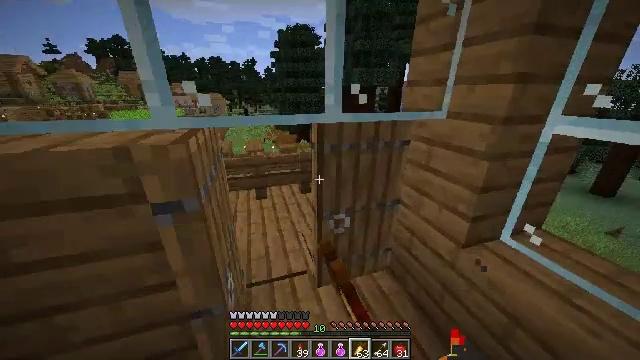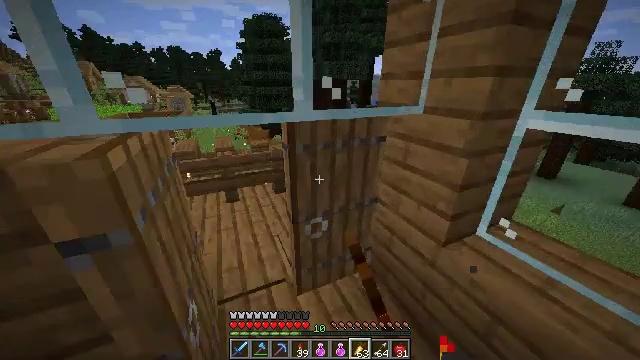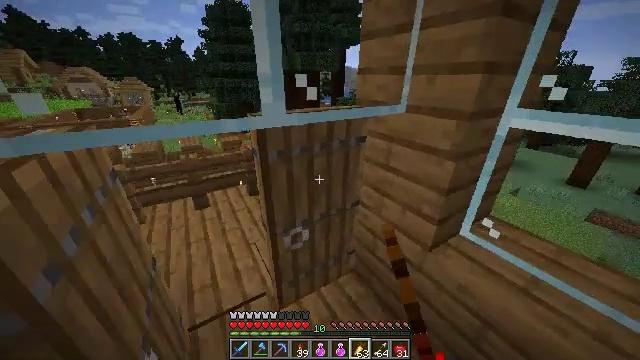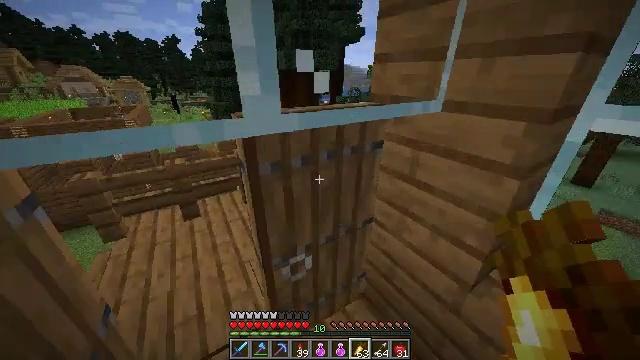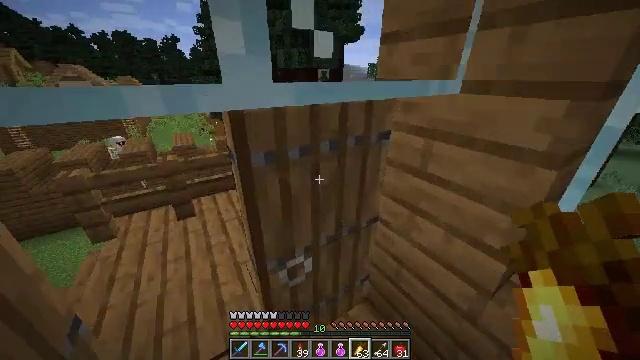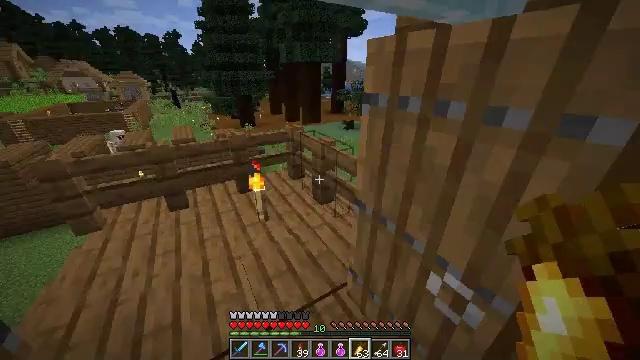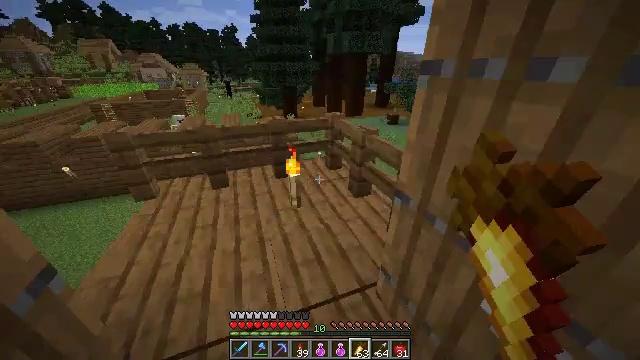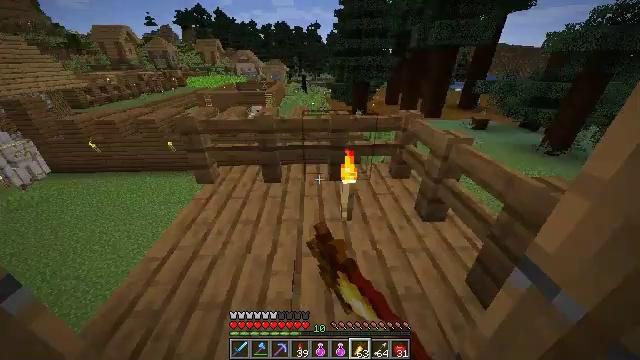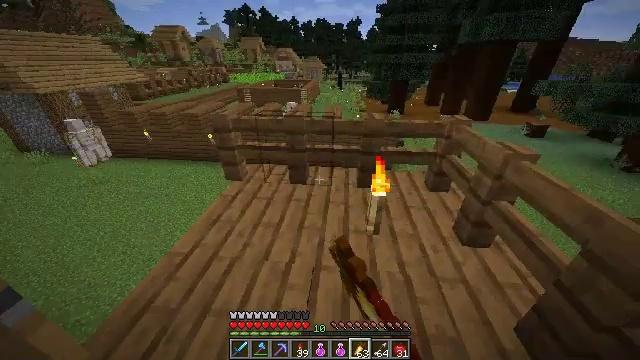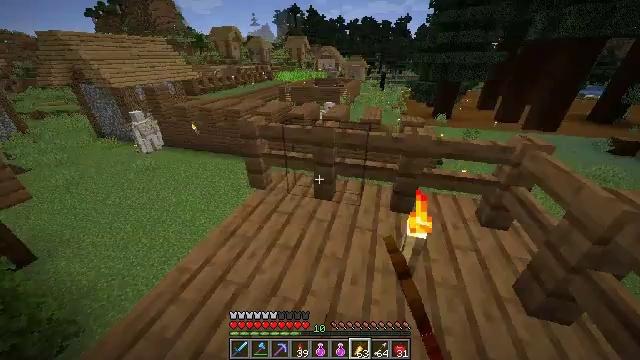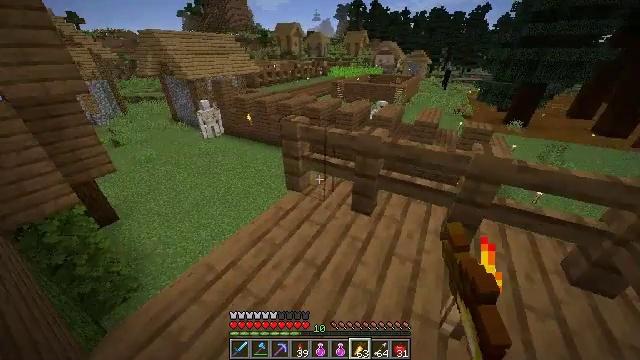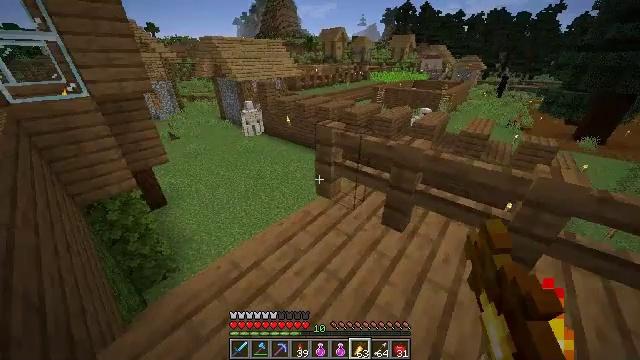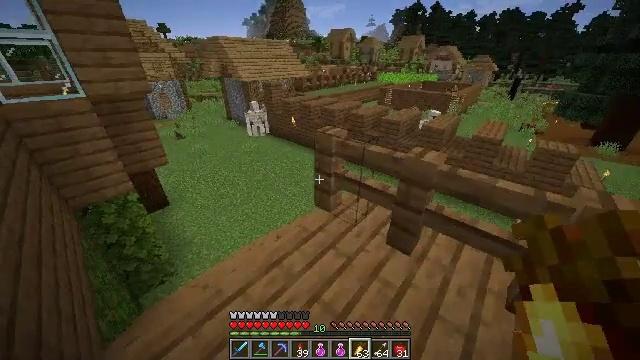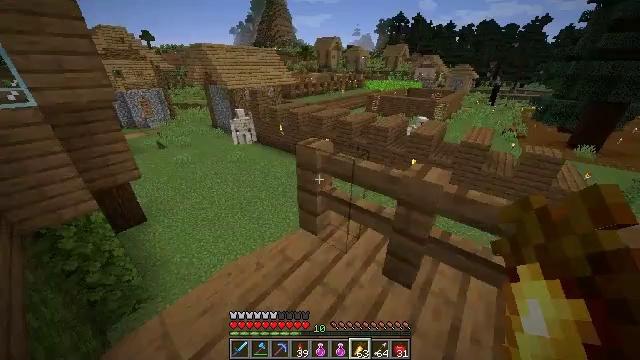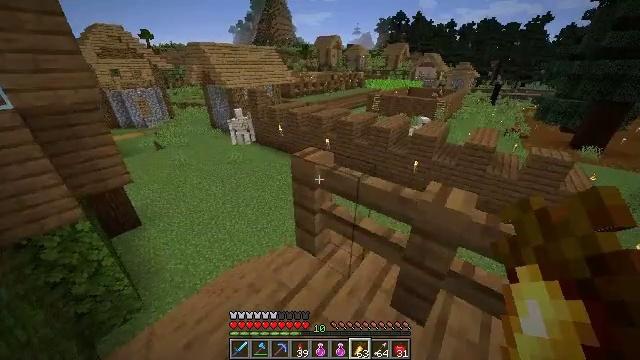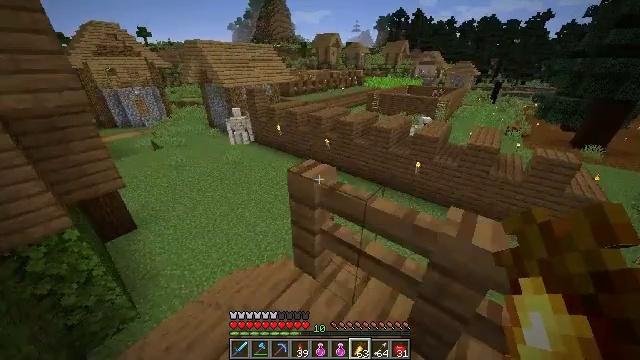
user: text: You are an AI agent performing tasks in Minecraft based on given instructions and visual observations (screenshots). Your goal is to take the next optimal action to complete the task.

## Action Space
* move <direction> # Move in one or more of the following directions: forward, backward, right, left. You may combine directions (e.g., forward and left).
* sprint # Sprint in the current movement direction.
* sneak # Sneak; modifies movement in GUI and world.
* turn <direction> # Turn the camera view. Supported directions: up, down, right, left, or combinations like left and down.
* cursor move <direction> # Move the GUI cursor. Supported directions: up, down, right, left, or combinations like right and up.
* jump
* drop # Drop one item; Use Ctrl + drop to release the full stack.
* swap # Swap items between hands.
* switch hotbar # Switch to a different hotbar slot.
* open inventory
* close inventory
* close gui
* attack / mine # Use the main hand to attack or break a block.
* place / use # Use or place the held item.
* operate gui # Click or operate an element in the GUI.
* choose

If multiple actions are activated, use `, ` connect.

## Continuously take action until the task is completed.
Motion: motion action
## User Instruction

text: Drop a spruce sapling.
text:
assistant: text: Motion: move forward, sprint, turn right and down
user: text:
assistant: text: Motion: move forward, sprint, turn right and down
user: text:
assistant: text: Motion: move forward, sprint
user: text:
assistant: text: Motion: move forward, sprint
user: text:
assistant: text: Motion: move forward, sprint, use / place
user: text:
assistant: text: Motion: move forward, sprint, turn left and down, use / place
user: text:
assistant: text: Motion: move forward, sprint, turn left, use / place
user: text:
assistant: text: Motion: move forward, sprint, turn left
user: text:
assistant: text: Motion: move forward, sprint, turn left
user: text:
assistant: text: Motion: move forward, sprint, turn left
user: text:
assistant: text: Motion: move forward, sprint, turn left
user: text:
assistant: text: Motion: move forward, sprint, turn left
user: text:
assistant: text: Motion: move forward, sprint, turn right and up
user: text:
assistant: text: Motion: move forward, sprint
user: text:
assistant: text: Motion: move forward, sprint
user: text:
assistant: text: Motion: move forward, sprint, turn left and up
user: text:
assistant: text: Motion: move forward, sprint, turn left
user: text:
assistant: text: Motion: move forward, sprint
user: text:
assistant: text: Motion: move forward, sprint
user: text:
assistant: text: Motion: move forward, sprint, turn right
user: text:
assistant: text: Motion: move forward, sprint, turn right
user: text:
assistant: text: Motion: move forward, sprint, turn right
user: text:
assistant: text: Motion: move forward, sprint, turn right
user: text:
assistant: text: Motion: move forward, sprint
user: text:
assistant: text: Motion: move forward, sprint
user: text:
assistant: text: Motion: move forward, sprint
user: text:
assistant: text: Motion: move forward, sprint
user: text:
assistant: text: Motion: move forward, sprint, turn left and up
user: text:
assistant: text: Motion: move forward, sprint, turn left and up
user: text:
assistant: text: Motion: move forward, sprint, turn left and up